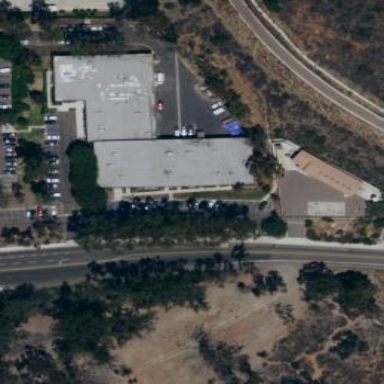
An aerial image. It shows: Office building.